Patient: sex M, age 47
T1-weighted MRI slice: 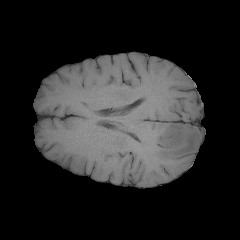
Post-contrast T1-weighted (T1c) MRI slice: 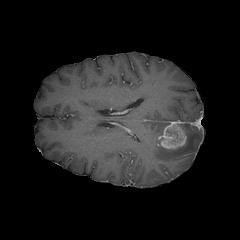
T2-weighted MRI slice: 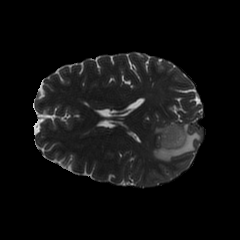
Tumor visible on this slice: yes
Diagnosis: Glioblastoma, IDH-wildtype
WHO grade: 4